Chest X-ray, AP view. Patient: 48 years old, sex M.
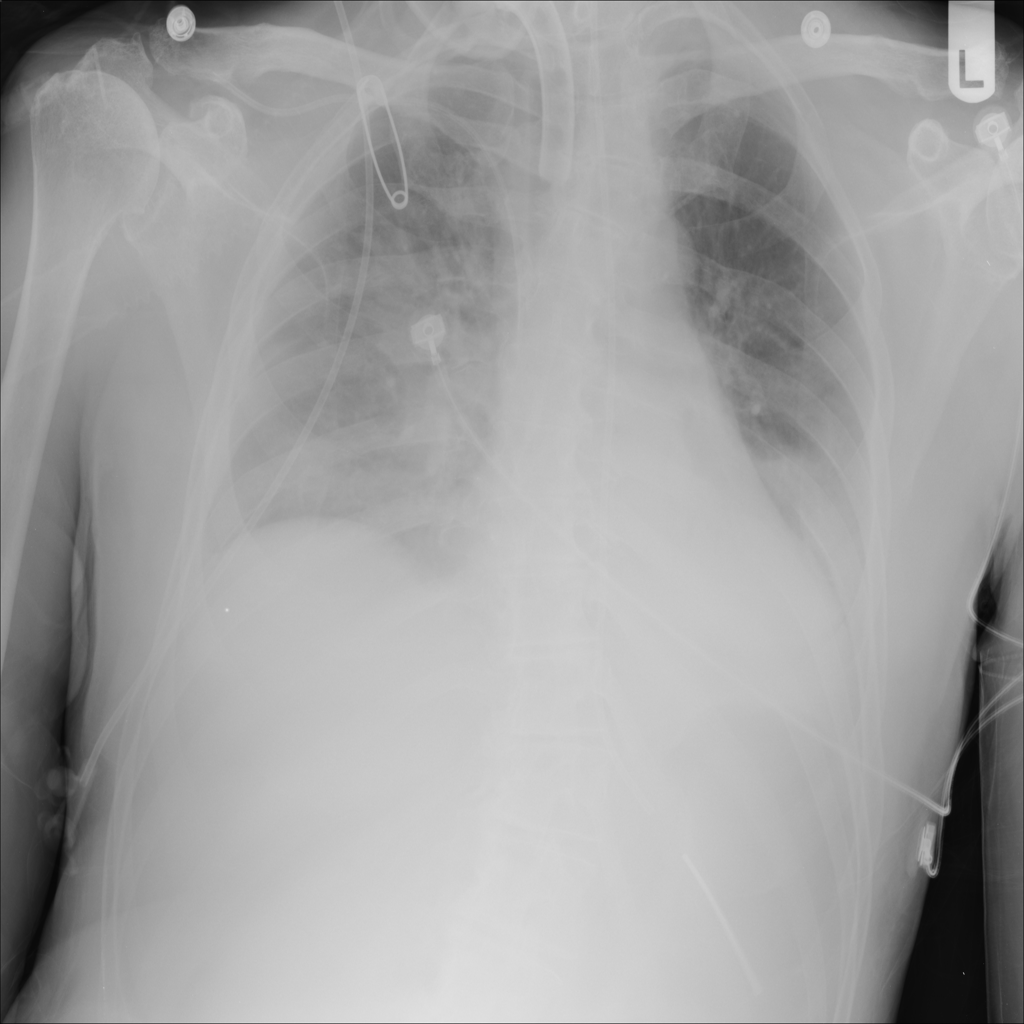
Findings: Effusion, Infiltration